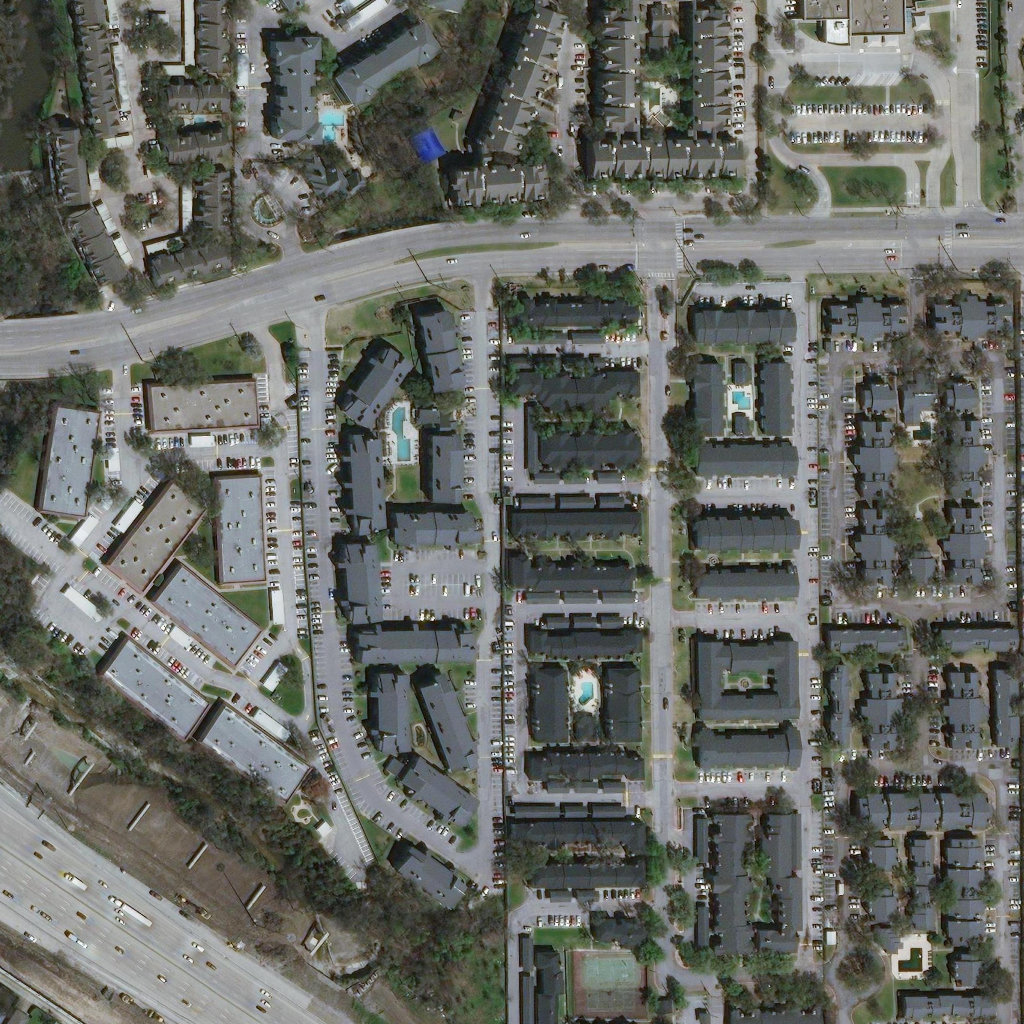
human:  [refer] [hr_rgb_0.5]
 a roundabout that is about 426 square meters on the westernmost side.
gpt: <box>[[23, 17, 28, 22, 0]]</box>